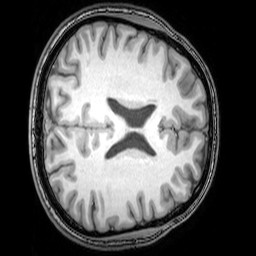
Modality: T1w
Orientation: axial
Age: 26
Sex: male
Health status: healthy
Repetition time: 0.081 s
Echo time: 0.037 s